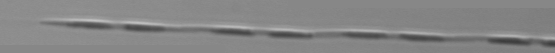
Label: Pseudo-nitzschia